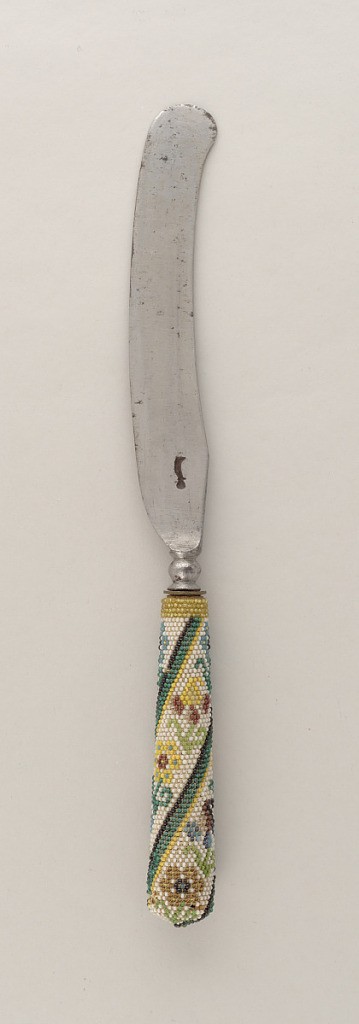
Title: Knife
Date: ca. 1720-1750
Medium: steel, glass beads, thread
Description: Scimitar-shaped blade with rounded end and baluster stem. Tubular tapered handle multi-color floral bands in spirals, on white bead ground, separatedby blue, yellow and green beadwork border.